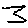
Label: bird